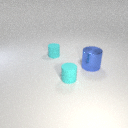
small cyan rubber cylinder in front of large blue metal cylinder